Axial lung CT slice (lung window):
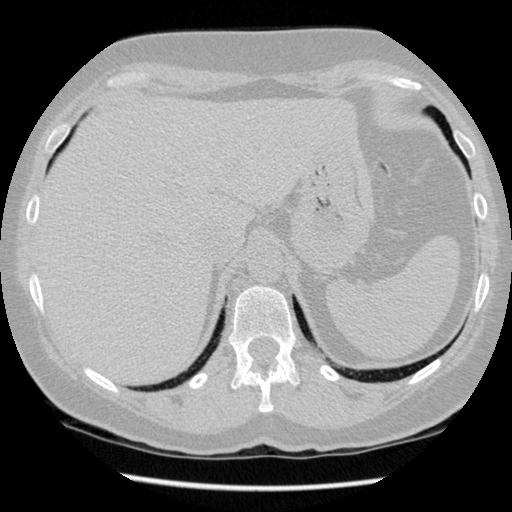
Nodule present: no